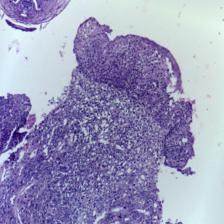
Diagnosis: OSCC